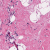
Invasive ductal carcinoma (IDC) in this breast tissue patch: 0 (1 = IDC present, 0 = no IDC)